Question: I want to create a dialog window, where the user can perform various tasks, and would like him to return from the dialog by clicking on the Cancel button with the mouse (i.e. not by hitting Enter). Therefore I do not want to use CreateDialog. However, by creating a less-specific dialog window via CreateWindow, all strings appear unformatted.
'''
expr = Column[{
Row@{"set variable to: ", InputField["value", String]},
"Try to hit Enter in any of the dialogs: it closes #2 but not #1.",
CancelButton[]
}];
CreateWindow[DialogNotebook[expr], WindowSize -> All, WindowMargins -> {{100, Automatic}, {Automatic, Automatic}}, WindowTitle -> "1. CreateWindow & DialogNotebook"];
CreateDialog[expr, WindowTitle -> "2. CreateDialog"];
'''

Is there any clever way to have the looks of the second dialog window, but the button-behaviour of the first one? Of course, 'expr' here is a simple example, but it can be quite complex in reality, thus it is no option to wrap every string into 'Cell[string, "Text"]', and every other expression into some obscure boxform.
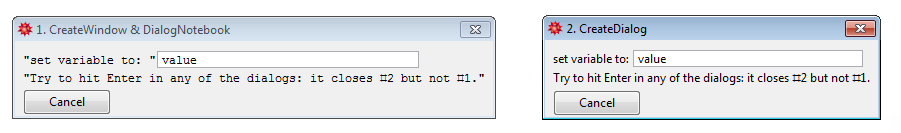
Answer: This will stop your dialog window closing when Enter is pressed:
'''
CreateDialog[expr, WindowTitle -> "2. CreateDialog", NotebookEventActions -> {}];
'''
It overwrites the default dialog NotebookEventActions.